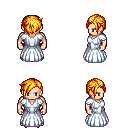
a pixel art fantasy rpg character, male body template, human, light skin, underdress, red pants, light blonde pixie cut hairstyle, metal boots, four views (front, back, left, right), 2x2 character sprite sheet, small pixel art, hard edges, no anti-aliasing